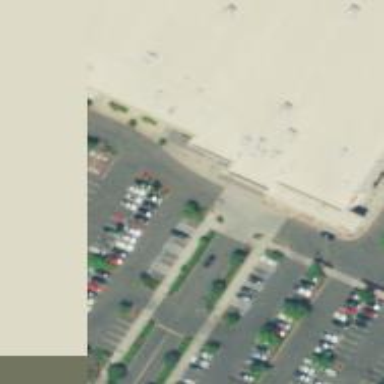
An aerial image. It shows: Parking space is available.